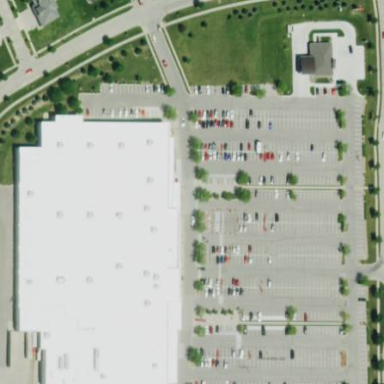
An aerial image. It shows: Parking area with surface.